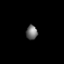
Tissue: prostate
Cell type: T cells
Senescence score: 0.3345
Nuclear area (px): 157
Mean DAPI intensity: 113.828